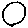
Label: circle